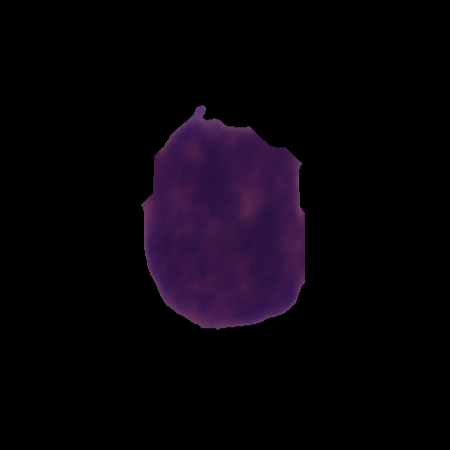
Label: cancer